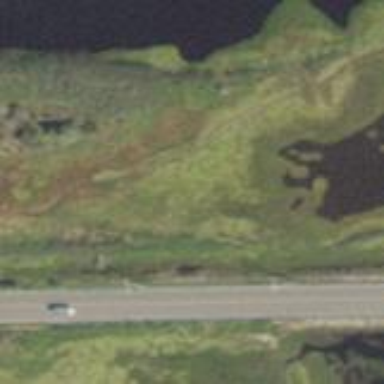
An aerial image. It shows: Tidal saltmarsh wetland area.